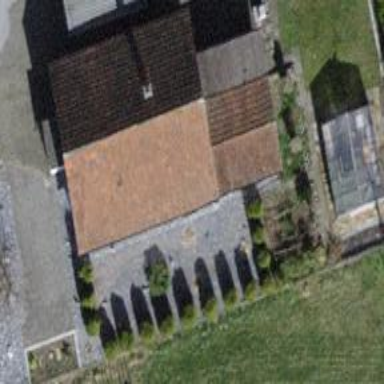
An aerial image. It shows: Building with tile roof.